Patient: sex M, age 36
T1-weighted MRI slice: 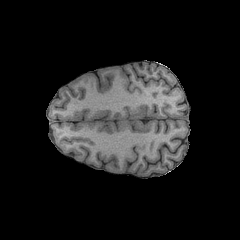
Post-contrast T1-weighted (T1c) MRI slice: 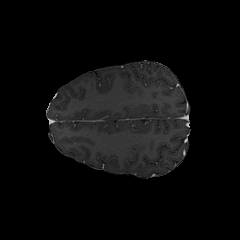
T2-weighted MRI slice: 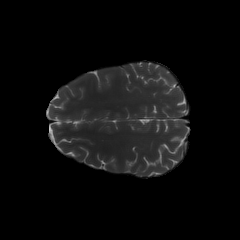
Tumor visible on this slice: no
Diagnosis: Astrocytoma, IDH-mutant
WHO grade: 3